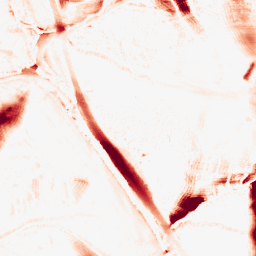
Category: morphological
Decomposition family: morphological_ellipse
Decomposition parameters: operation: opening
width: 20
height: 50
Upsampling method: bicubic
Upsampling parameters: scale: 4
Upsampling scale: 4